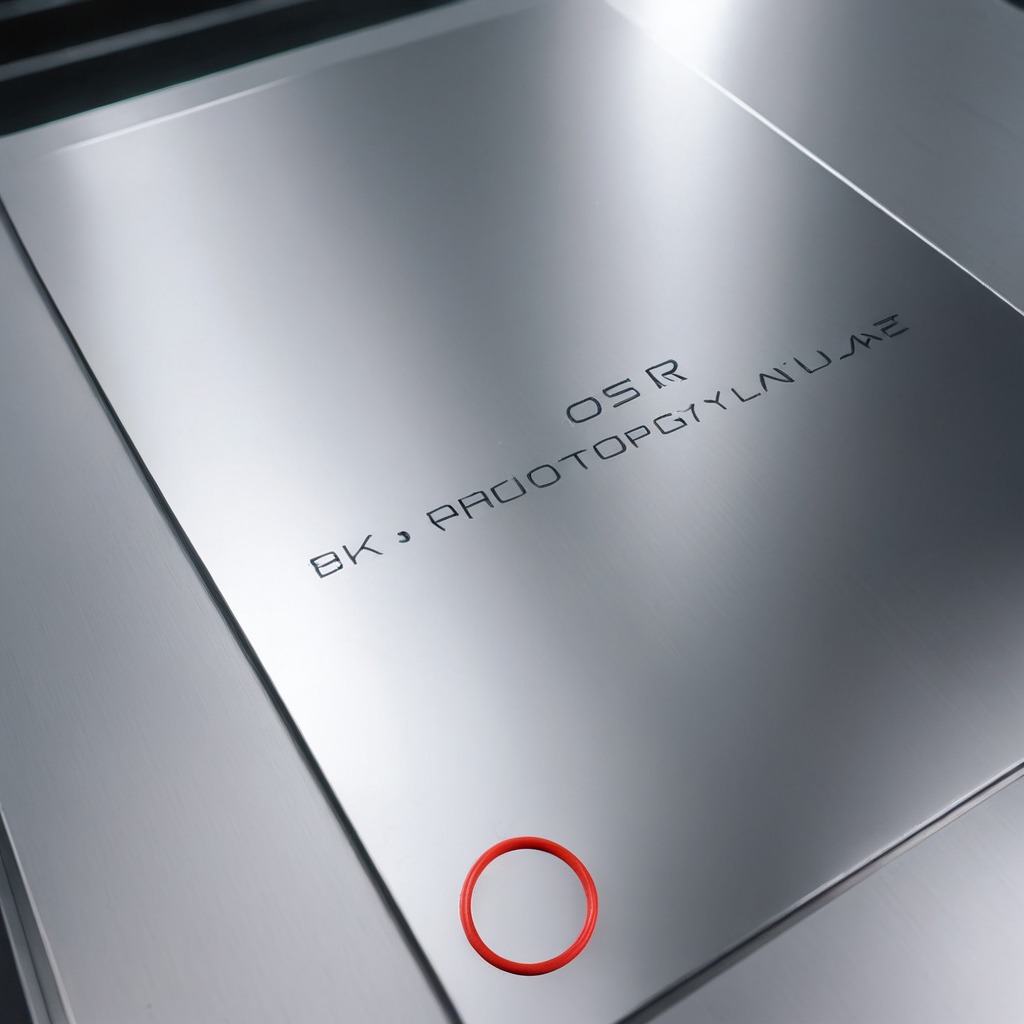
A rubber O-ring is lying on the stainless steel table.